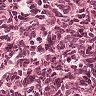
Metastatic tissue present: no